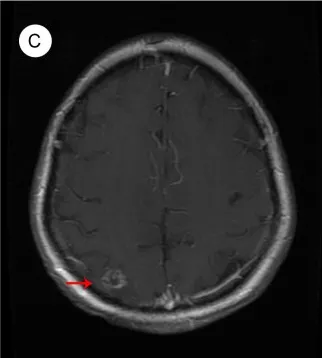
During Almonertinib + Pyrotinib treatment. In March 2023.
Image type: radiology (mri)